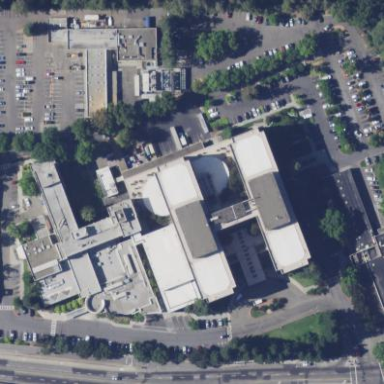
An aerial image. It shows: Hospital providing healthcare services.